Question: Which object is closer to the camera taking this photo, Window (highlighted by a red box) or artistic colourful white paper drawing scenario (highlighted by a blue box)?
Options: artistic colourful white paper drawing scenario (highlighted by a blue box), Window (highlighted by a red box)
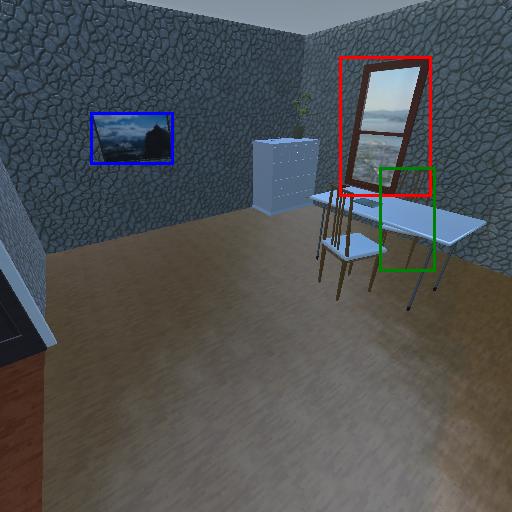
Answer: artistic colourful white paper drawing scenario (highlighted by a blue box)